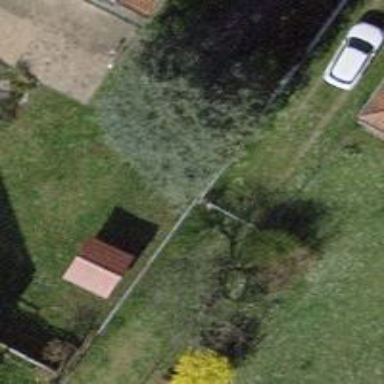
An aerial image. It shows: Garden with evergreen needle-leaved trees.